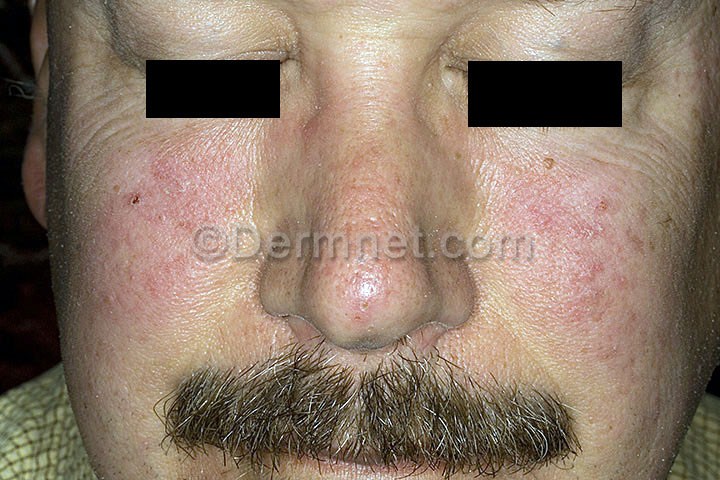
Disease: Acne and Rosacea Photos